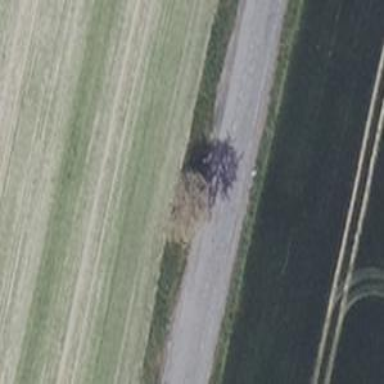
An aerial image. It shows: Deciduous broadleaved tree.